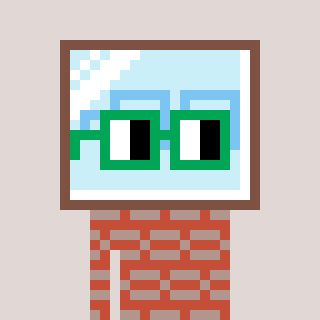
a pixel art character with square green glasses, a mirror-shaped head and a rust-colored body on a warm background